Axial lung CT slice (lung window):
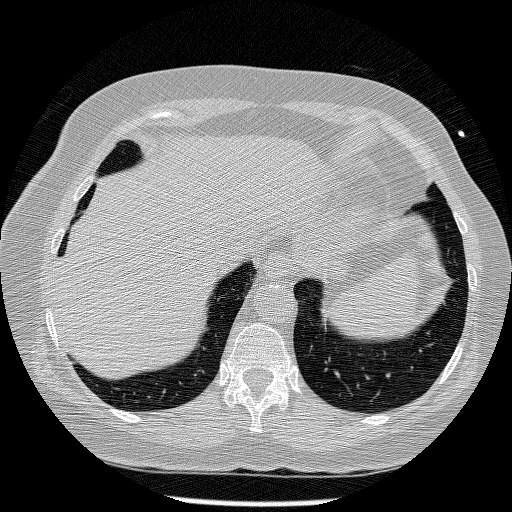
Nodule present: no